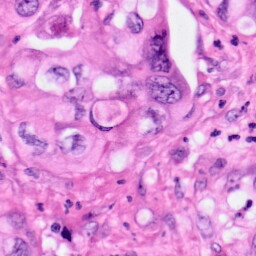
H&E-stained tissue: Pancreatic